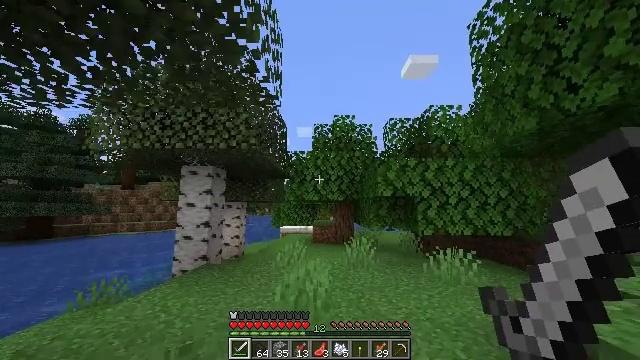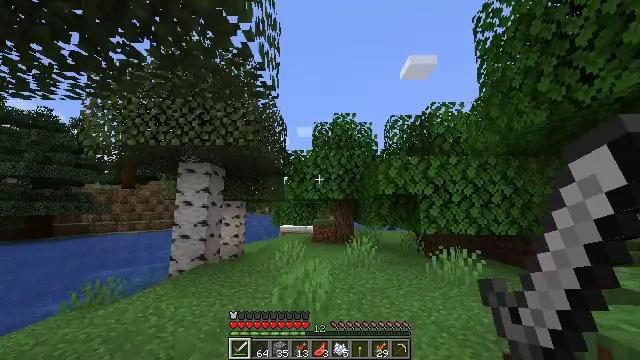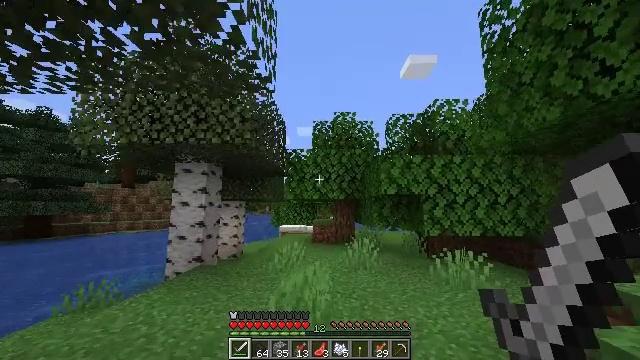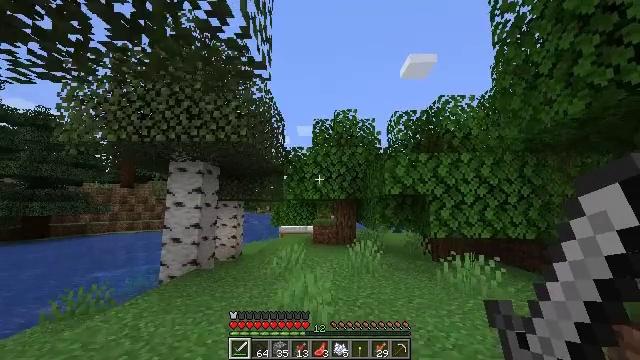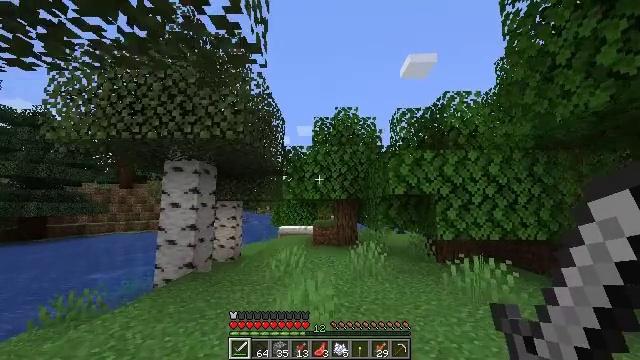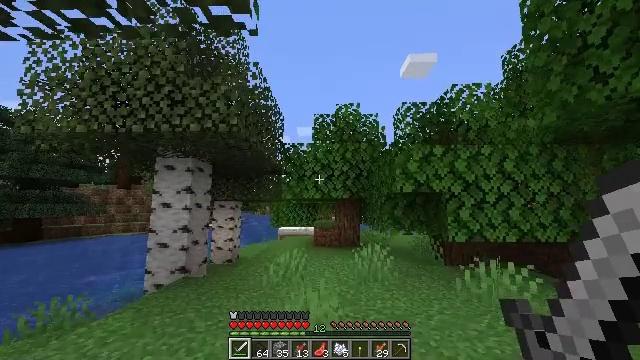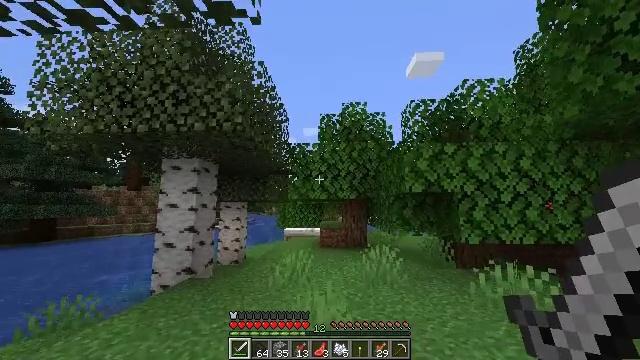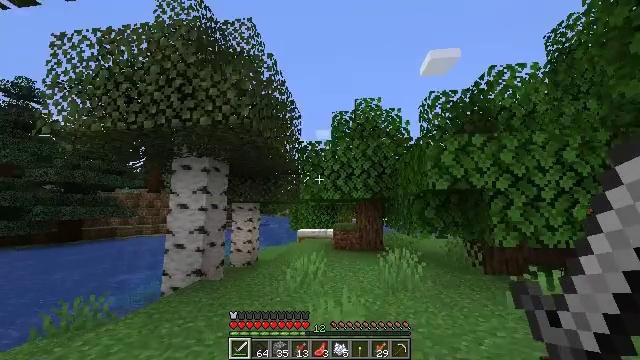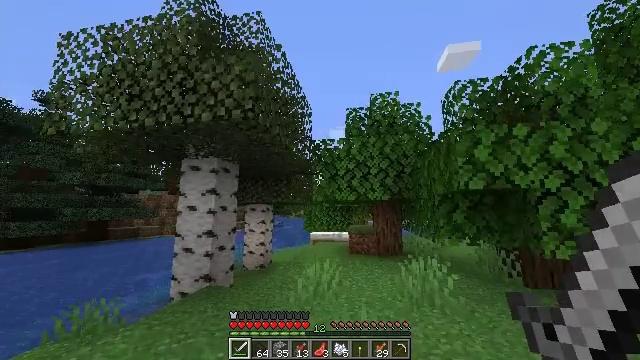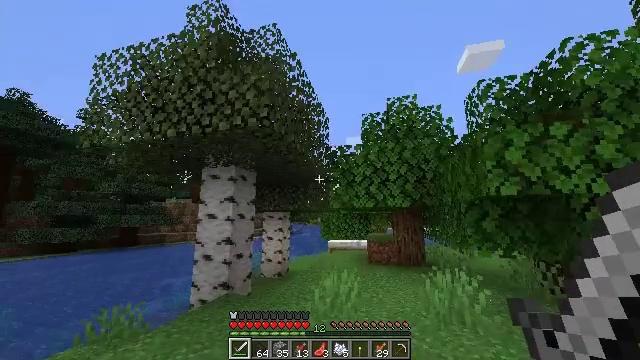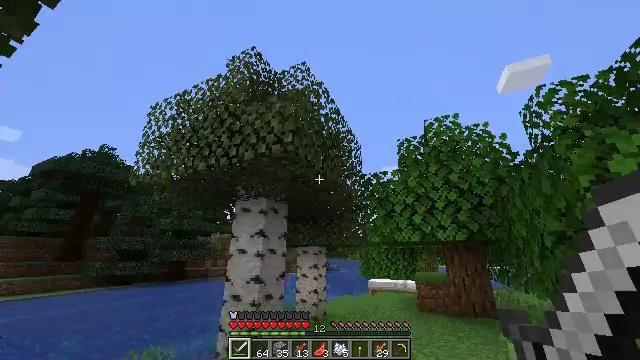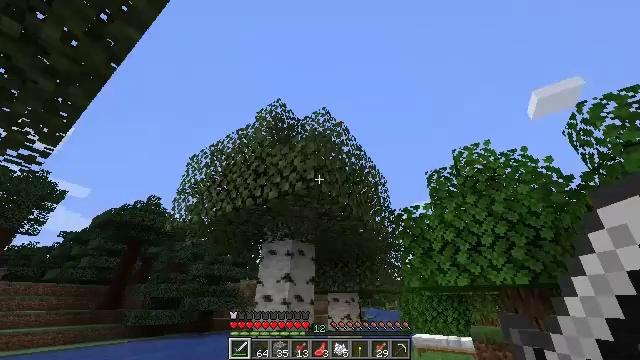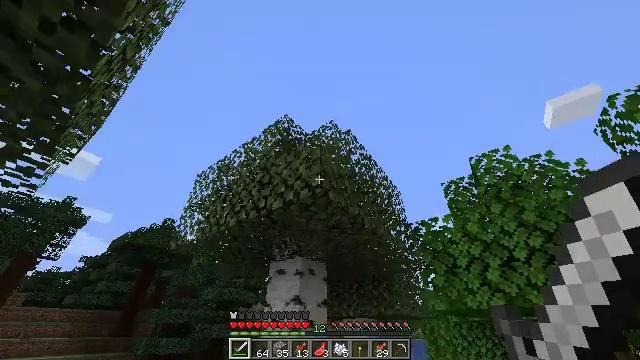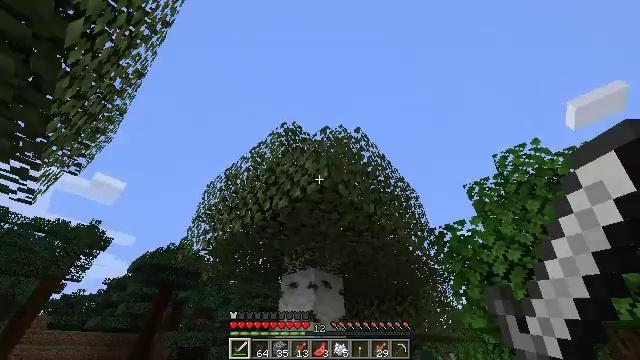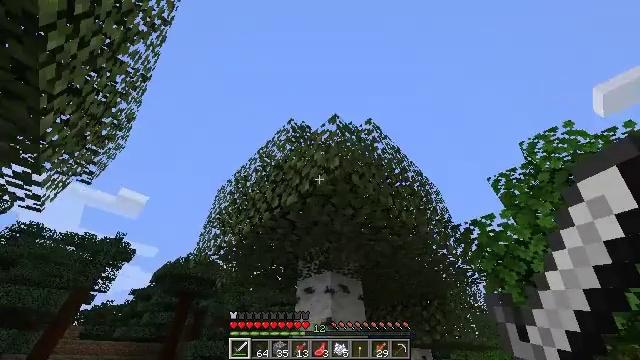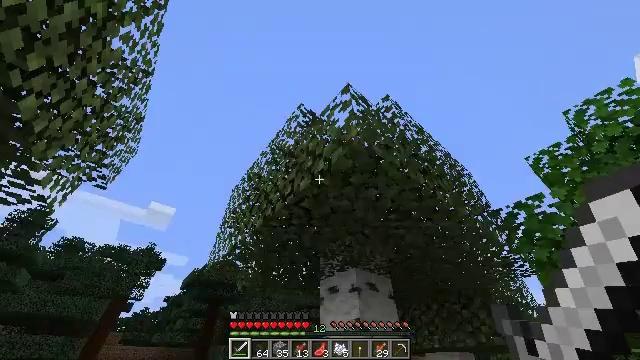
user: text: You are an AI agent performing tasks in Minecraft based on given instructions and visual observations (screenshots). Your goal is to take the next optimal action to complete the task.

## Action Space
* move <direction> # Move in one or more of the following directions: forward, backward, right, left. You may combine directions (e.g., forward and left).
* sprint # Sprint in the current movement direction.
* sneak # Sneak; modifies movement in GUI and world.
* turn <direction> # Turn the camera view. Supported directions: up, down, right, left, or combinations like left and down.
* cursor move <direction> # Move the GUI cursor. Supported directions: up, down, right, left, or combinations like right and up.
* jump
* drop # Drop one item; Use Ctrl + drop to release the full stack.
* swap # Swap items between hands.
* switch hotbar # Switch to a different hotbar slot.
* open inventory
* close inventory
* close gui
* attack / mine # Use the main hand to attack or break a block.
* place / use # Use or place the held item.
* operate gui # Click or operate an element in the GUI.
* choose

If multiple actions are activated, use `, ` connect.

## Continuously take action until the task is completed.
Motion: motion action
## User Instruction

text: Craft a cooked salmon using a furnace.
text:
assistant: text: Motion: move forward
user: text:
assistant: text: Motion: move forward
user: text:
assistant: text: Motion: move forward
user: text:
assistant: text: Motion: move forward
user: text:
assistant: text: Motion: move forward
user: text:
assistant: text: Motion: move forward, turn left
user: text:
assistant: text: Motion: move forward, turn left
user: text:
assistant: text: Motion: move forward, turn left
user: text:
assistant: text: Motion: move forward, turn left and up
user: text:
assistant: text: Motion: move forward, turn left and up
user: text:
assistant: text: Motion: move forward, turn left and up
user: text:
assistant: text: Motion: move forward, turn left and up
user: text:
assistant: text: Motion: move forward, turn left and up
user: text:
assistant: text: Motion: move forward, turn left and up
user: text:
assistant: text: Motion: move forward, turn left
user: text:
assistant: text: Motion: move forward and move right, turn left
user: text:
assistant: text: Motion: move forward and move right, turn left
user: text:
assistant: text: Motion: move forward and move right
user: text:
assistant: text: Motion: move forward and move right, turn right and down
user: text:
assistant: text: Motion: move forward and move right, turn right and down
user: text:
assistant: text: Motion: move forward and move right, turn right and down
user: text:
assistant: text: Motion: move forward and move right, turn right and down
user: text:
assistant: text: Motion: move forward and move right, turn right and down
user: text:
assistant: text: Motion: move forward, turn right and down
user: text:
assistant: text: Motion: move forward
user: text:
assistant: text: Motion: move forward
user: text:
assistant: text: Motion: move forward, turn right
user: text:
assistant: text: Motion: move forward, turn right and down
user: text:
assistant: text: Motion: move forward and move left, turn right and down
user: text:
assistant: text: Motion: move forward and move left, turn right and down